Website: macys
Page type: billing-address
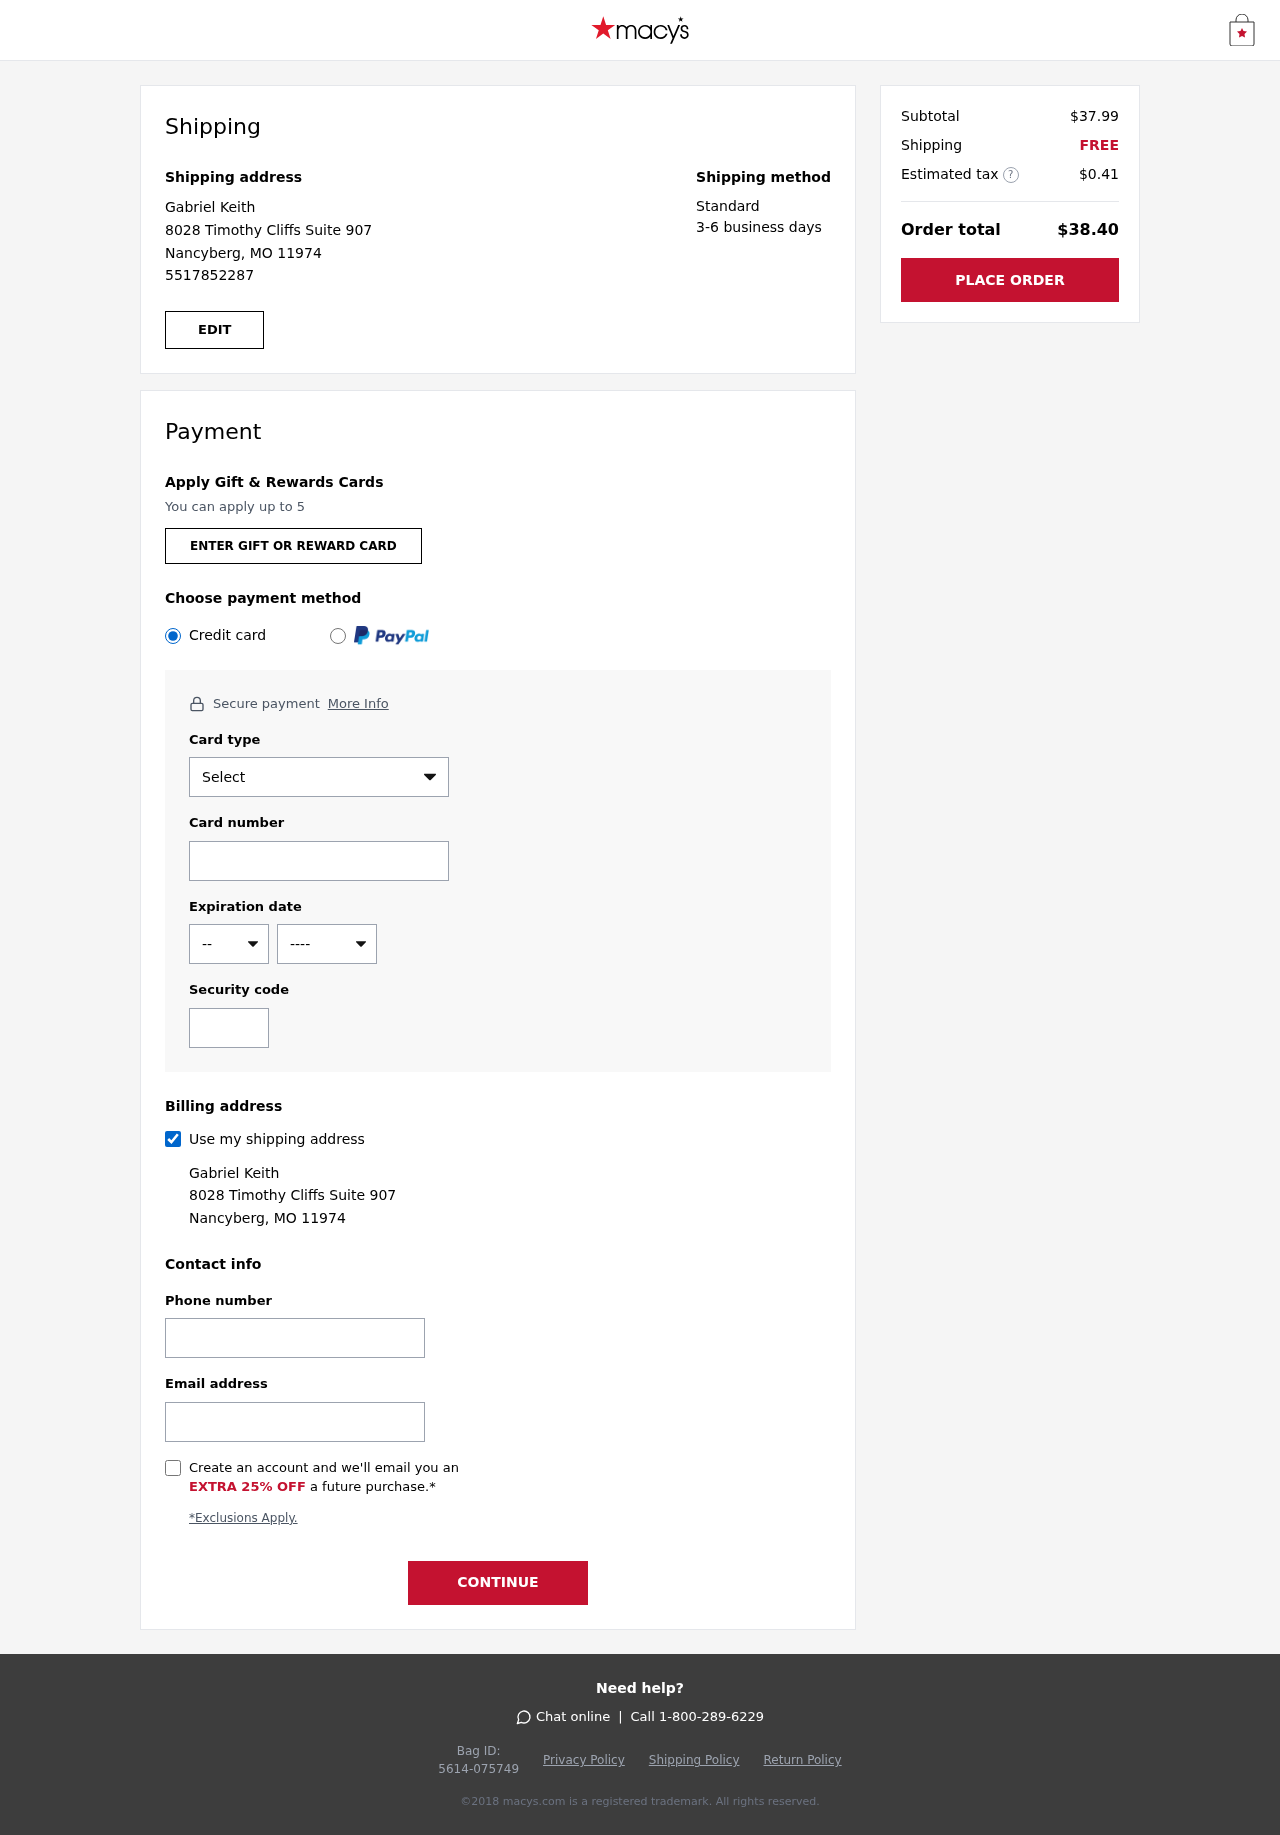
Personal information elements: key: PII_CARD_CVV
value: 9591
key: PII_CARD_EXPIRY_MONTH
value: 02
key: PII_CARD_EXPIRY_YEAR
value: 27
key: PII_CARD_NUMBER
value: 3747 3975 8937 982
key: PII_CARD_TYPE
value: American Express
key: PII_EMAIL
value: gabriel_keith@gmail.com
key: PII_FULLNAME
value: Gabriel Keith
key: PII_PHONE
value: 5517852287
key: PII_STREET
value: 8028 Timothy Cliffs Suite 907
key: PII_CITY_STATE_ZIP
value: Nancyberg, MO 11974
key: PII_FIRSTNAME
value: Gabriel
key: PII_LASTNAME
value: Keith
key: PII_FULLNAME2
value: Gabriel Keith
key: PII_FULLNAME3
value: Gabriel Keith
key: PII_FIRSTNAME2
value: Gabriel
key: PII_FIRSTNAME3
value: Gabriel
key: PII_LASTNAME2
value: Keith
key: PII_LASTNAME3
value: Keith
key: PII_FIRSTNAME_DERIVED
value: Gabriel
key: PII_LASTNAME_DERIVED
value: Keith
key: PII_FULLNAME_DERIVED
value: Gabriel Keith
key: PII_NAME_FULL_DERIVED
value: Gabriel Keith
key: PII_PHONE2
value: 5517852287
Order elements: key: ORDER_SUBTOTAL
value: $37.99
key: ORDER_SHIPPING_COST
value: FREE
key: ORDER_TAX
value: $0.41
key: ORDER_TOTAL
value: $38.40